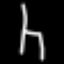
Label: chair